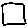
Label: square